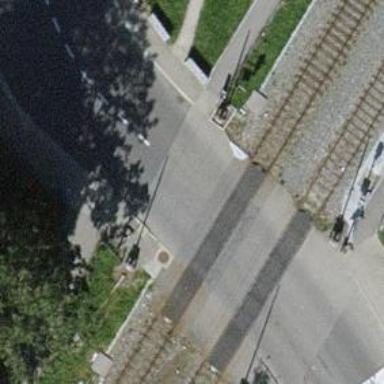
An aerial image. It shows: Level crossing with double half barrier.